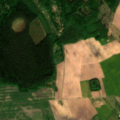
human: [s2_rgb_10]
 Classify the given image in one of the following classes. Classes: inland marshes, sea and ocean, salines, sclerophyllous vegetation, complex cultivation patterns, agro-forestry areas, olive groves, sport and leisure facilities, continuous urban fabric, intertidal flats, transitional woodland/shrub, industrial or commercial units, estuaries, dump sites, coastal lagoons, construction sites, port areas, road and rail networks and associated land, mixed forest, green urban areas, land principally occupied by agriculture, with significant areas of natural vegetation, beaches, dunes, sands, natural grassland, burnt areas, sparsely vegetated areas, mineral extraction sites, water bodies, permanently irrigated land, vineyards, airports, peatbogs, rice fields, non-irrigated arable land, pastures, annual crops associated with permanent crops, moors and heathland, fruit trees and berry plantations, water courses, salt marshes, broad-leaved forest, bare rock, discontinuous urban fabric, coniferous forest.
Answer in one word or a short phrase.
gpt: non-irrigated arable land, complex cultivation patterns, broad-leaved forest, coniferous forest, mixed forest, transitional woodland/shrub